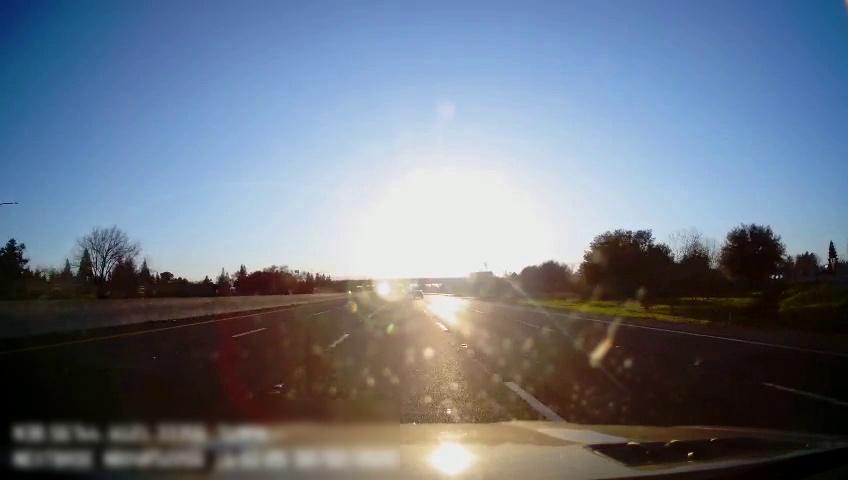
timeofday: Day
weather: Sunny
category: Drivable Space
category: Vehicles | Car
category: Lanes | Alternate Lane
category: Lanes | Alternate Lane
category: Lanes | Current Lane
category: Lanes | Current Lane
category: Lanes | Alternate Lane
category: Lanes | Alternate Lane